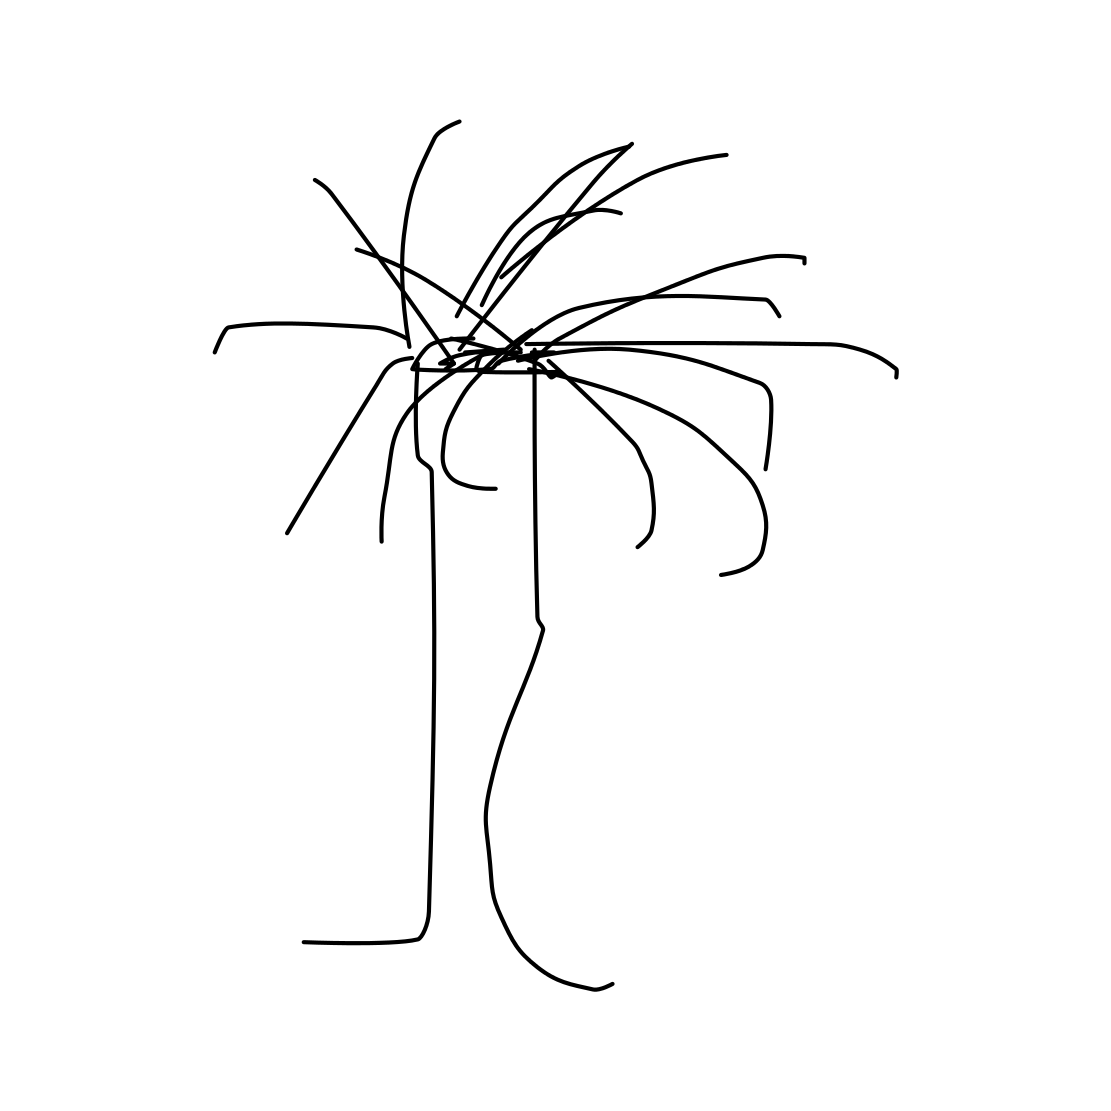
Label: palm tree